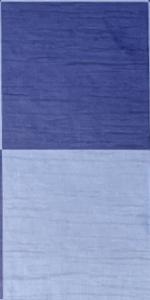
Label: Empty